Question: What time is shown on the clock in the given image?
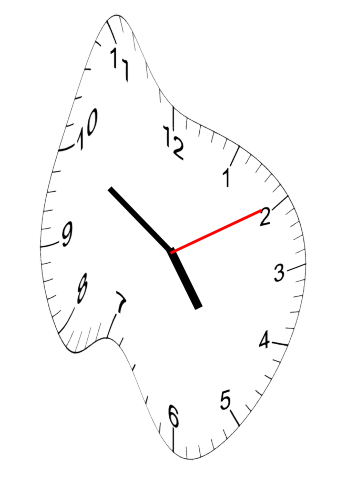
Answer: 04:50:10